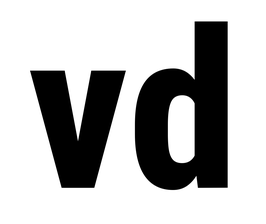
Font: Roboto_Condensed_ExtraBold